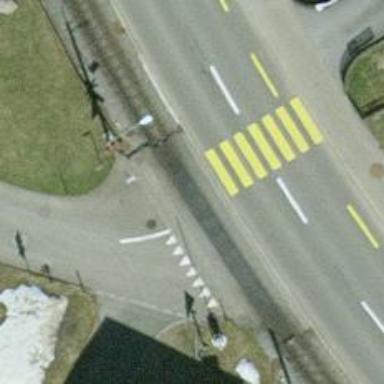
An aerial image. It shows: Railway crossing.